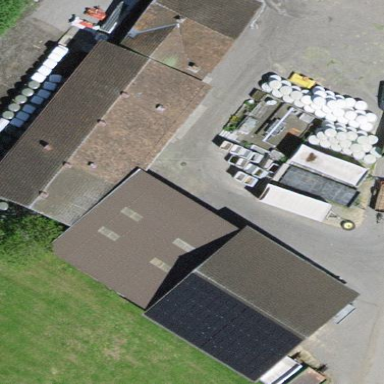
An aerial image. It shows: Farmyard area.